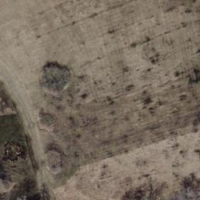
EUNIS habitat code: 16
Species observed at this site:
Ruspolia nitidula